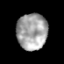
Tissue: prostate
Cell type: T cells
Senescence score: 0.3127
Nuclear area (px): 1085
Mean DAPI intensity: 163.07